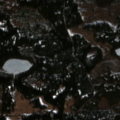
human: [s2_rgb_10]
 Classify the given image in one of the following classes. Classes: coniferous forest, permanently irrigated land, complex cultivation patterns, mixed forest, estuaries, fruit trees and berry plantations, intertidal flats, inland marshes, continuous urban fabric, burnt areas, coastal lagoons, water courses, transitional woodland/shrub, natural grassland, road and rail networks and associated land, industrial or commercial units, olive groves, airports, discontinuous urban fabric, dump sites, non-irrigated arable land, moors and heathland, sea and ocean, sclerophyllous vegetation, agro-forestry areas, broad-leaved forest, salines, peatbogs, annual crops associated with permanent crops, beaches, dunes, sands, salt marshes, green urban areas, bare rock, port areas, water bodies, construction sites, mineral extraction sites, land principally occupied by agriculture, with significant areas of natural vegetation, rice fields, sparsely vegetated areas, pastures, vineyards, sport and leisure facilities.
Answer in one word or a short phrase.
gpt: coniferous forest, mixed forest, transitional woodland/shrub